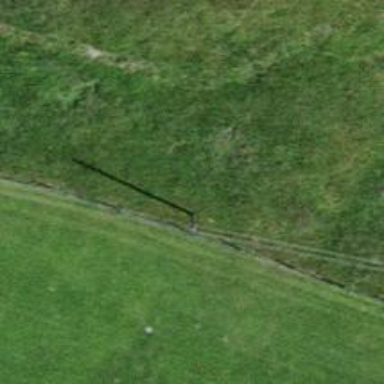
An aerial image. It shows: Minor power line.